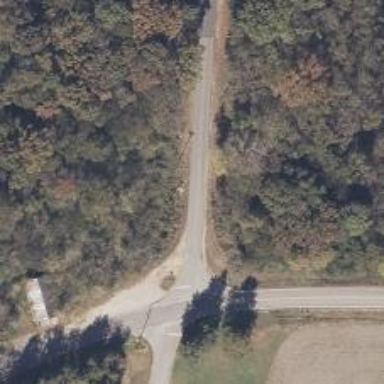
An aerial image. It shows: Unclassified road.